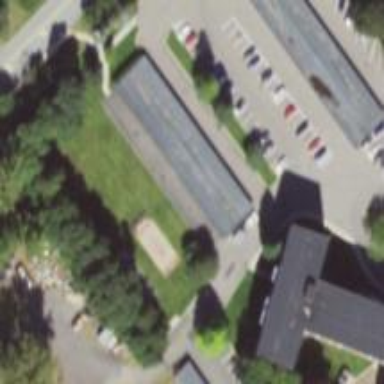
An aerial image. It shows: Group of garages.